Field crop: maize
Growth stage: 2
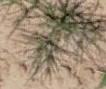
Species: salsola